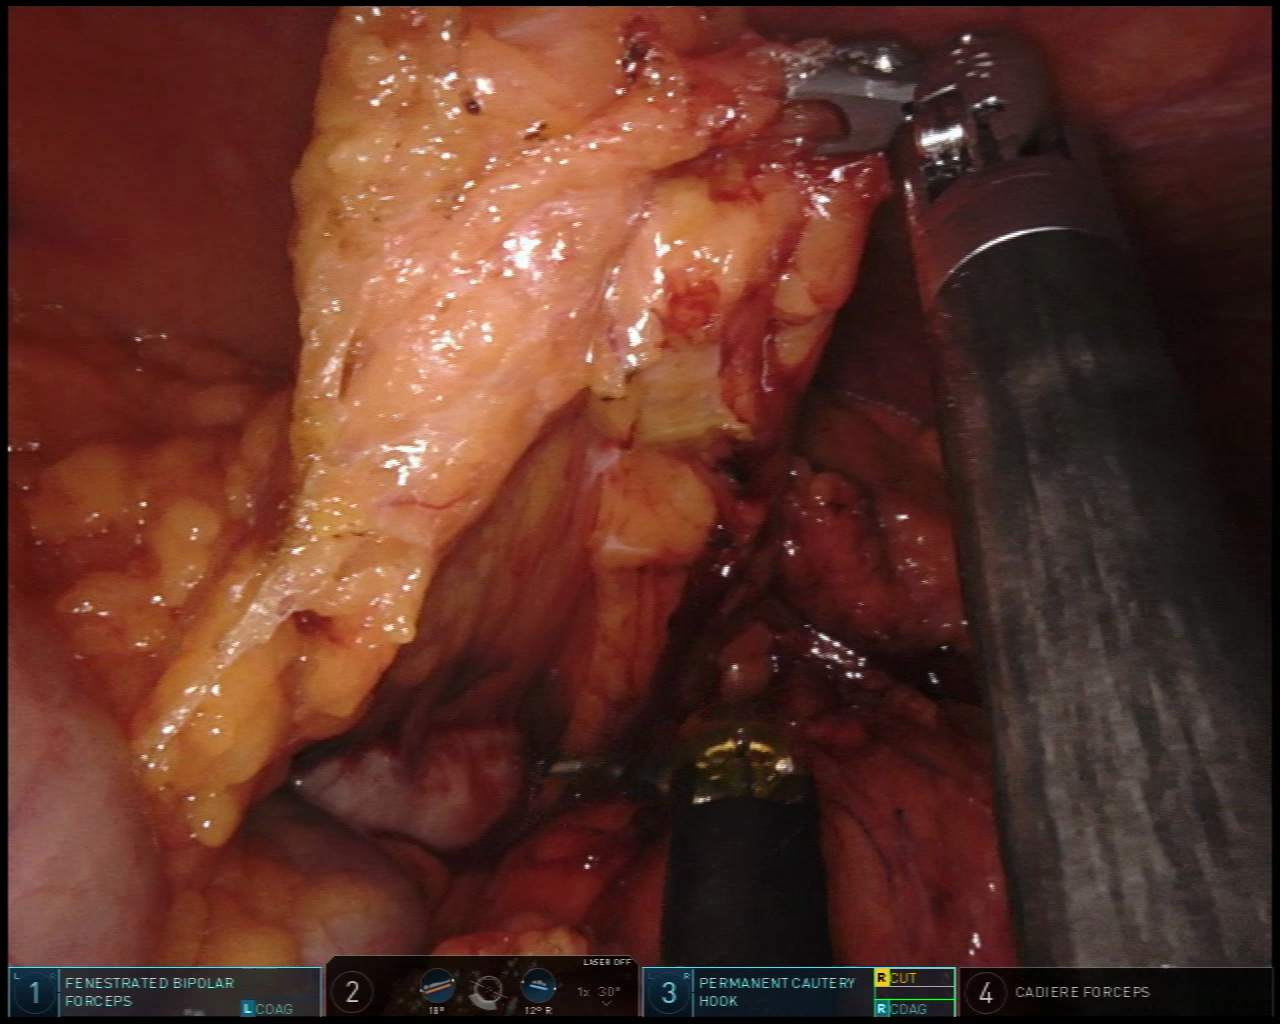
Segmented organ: stomach
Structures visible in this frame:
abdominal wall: yes
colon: yes
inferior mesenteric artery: no
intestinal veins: no
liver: no
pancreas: no
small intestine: no
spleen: no
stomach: yes
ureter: no
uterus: no
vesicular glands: no